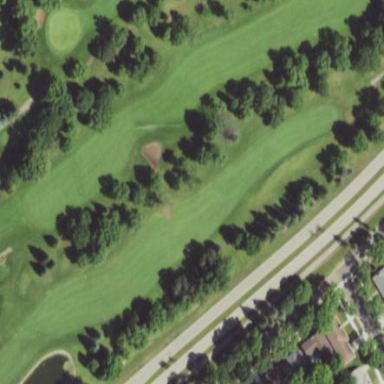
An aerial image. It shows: Grassy area designated as golf fairway.